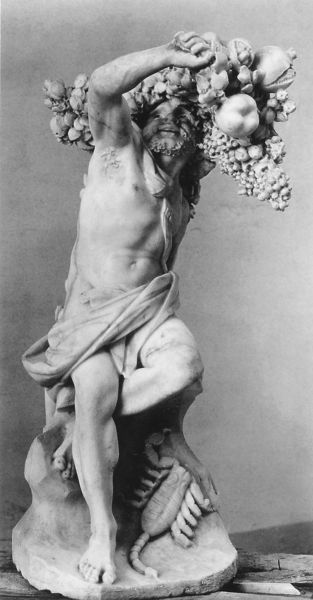
Titel: Autunno, Herbst
Künstler: Pietro Bernini
Standort: Frascati, Villa Aldobrandini (EU - I)
Schlagwörter: blumen, obst, sitzend, früchte, plastik, kranz, bacchus, dyonisos